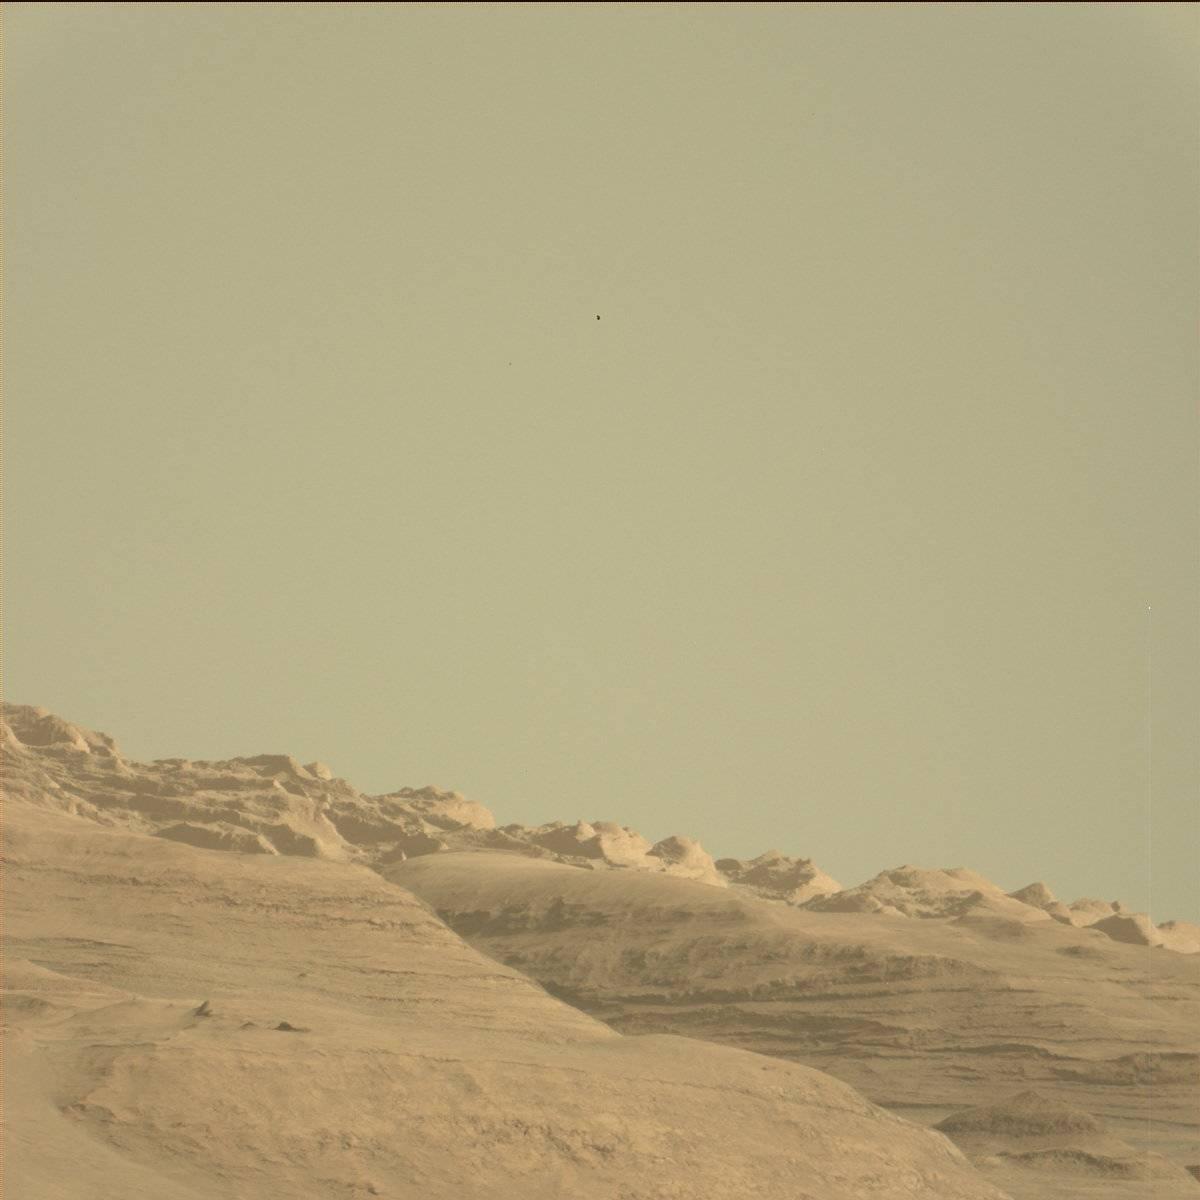
Terrain classes present: Ridge, Sky